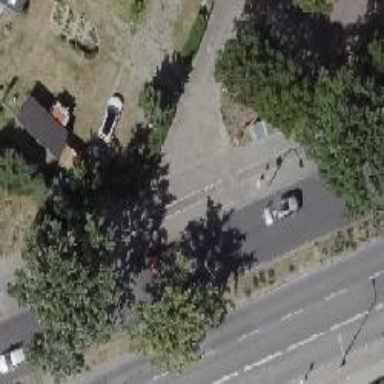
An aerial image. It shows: Asphalt cycleway.